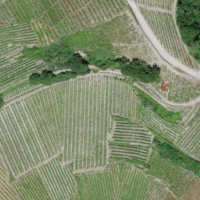
EUNIS habitat code: 40
Species observed at this site:
Delphinium consolida